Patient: sex M, age 60
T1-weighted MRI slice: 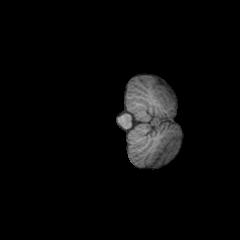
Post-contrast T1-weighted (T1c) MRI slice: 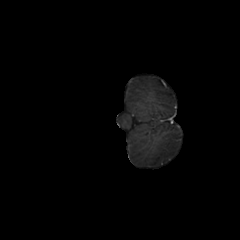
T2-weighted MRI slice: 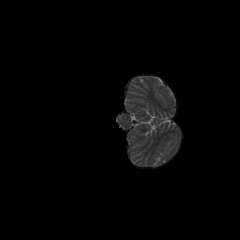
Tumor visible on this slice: no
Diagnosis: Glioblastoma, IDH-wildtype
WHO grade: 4